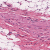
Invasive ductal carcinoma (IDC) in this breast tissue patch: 0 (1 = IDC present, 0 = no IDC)